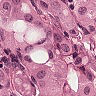
Metastatic tissue present: yes